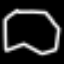
Label: octagon